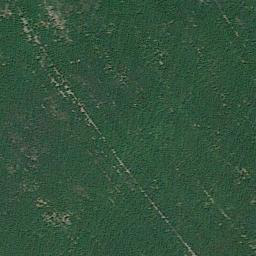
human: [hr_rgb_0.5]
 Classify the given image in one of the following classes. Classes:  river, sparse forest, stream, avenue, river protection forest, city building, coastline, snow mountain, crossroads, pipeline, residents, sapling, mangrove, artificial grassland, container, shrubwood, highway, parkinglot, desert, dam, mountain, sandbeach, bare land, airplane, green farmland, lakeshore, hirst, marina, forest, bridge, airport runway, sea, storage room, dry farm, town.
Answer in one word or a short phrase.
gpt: artificial grassland